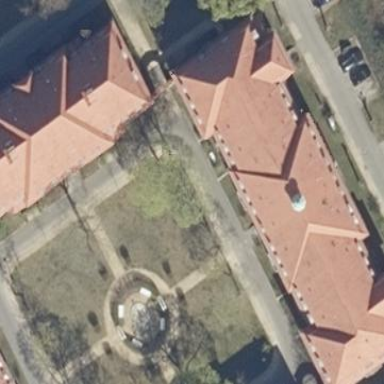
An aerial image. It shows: Apartments building with mansard roof.